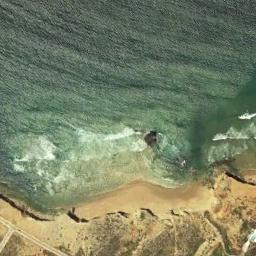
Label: beach